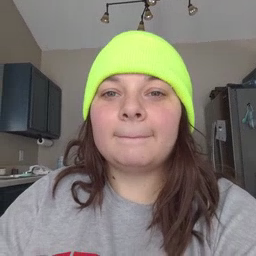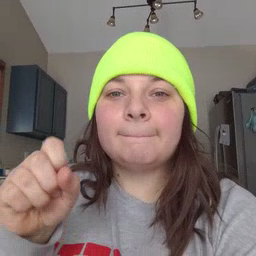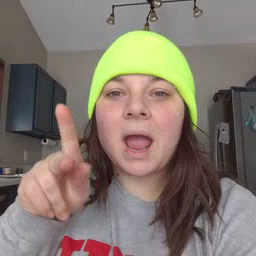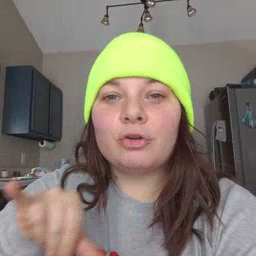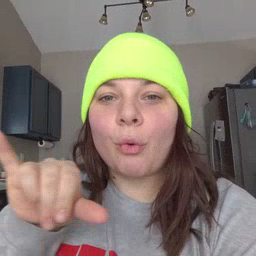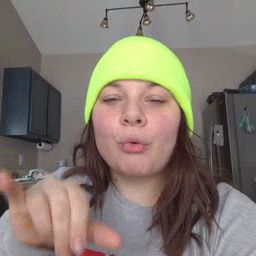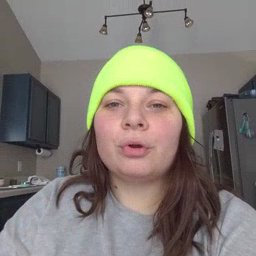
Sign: backyard